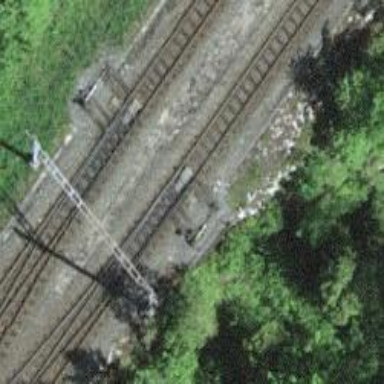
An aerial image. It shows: Narrow-gauge railway track with electrified contact line. The railway has one track.